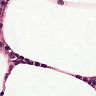
Metastatic tissue present: no